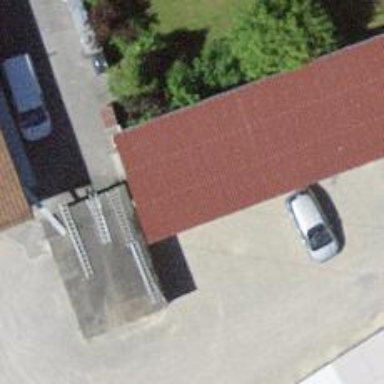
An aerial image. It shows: Garage building.